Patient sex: M
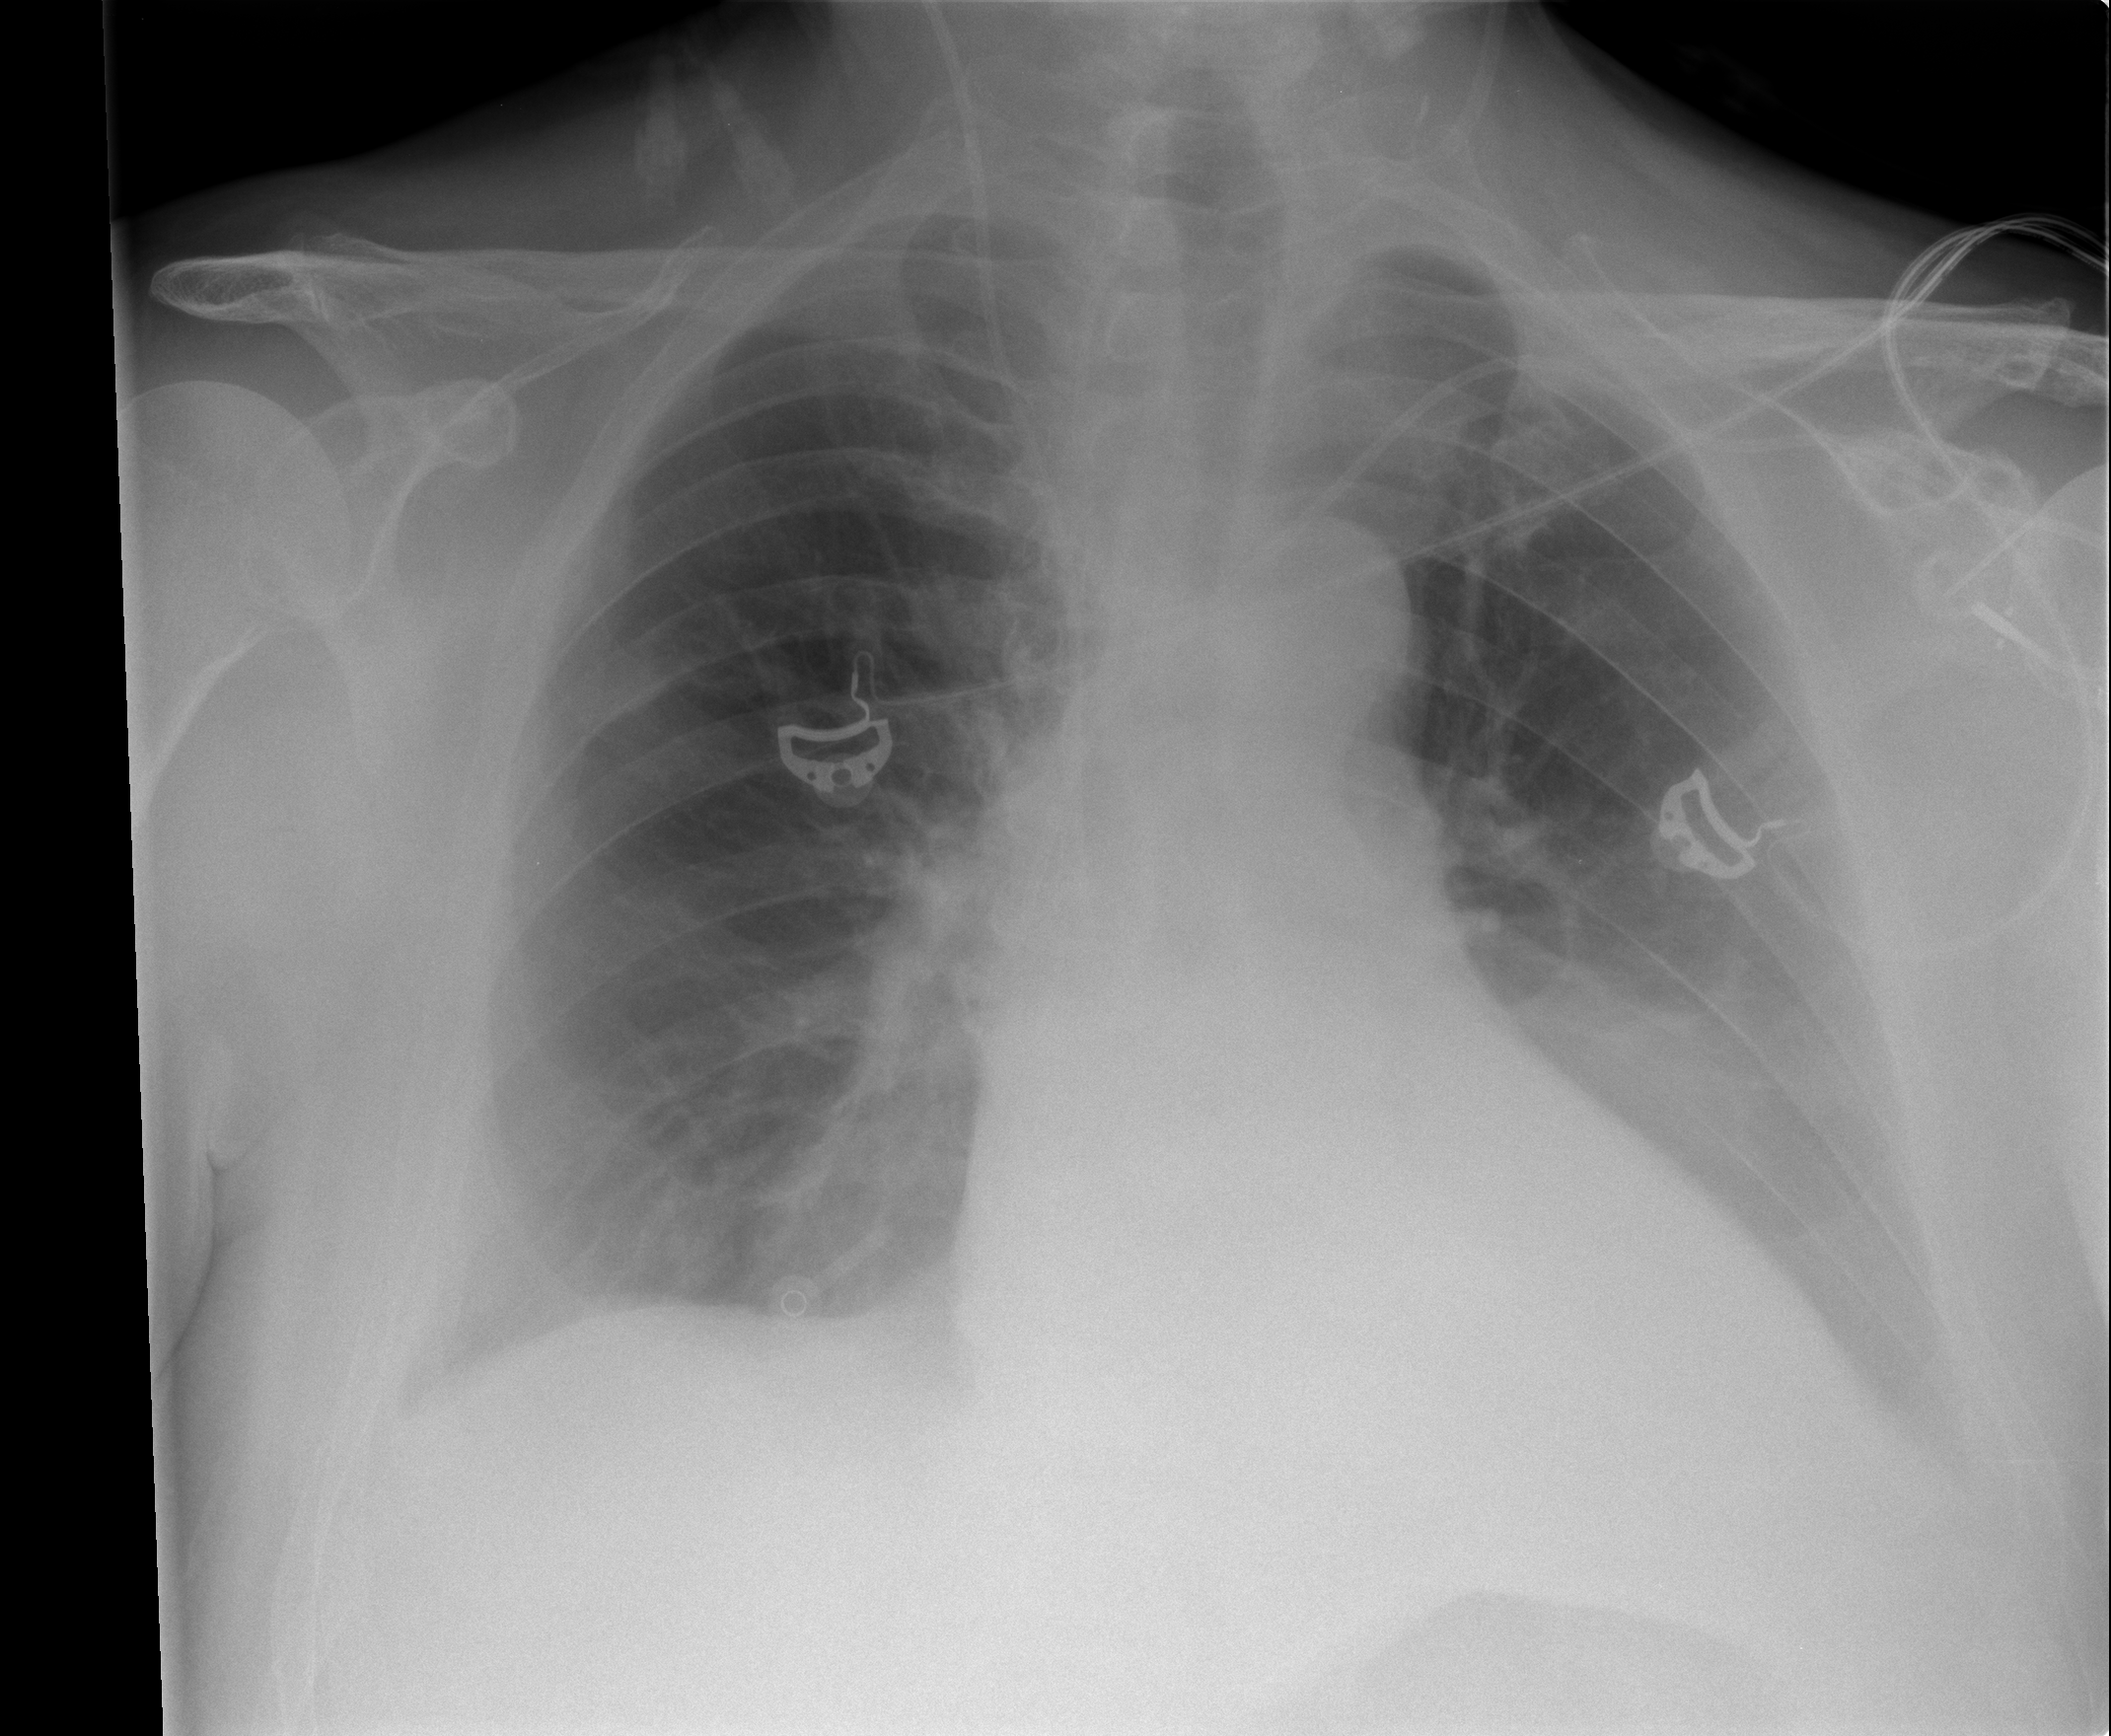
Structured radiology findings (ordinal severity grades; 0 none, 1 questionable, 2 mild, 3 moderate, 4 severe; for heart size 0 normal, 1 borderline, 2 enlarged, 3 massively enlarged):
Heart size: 1
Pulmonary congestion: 1
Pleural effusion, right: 1
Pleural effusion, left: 2
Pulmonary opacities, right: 0
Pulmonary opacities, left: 0
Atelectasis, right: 2
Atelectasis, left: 3